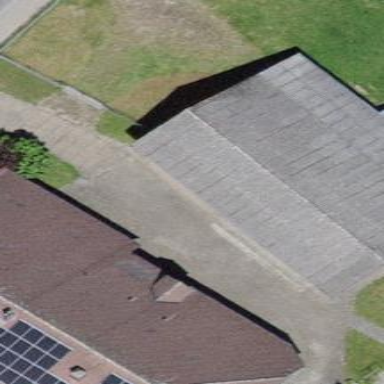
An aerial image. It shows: Garage.